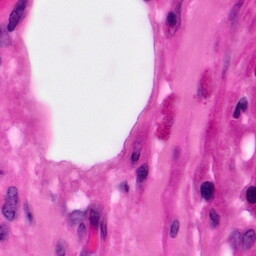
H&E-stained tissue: Pancreatic